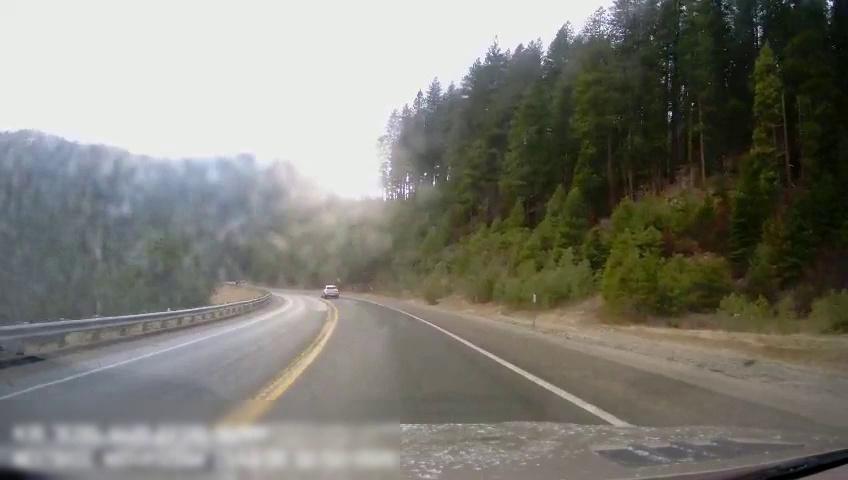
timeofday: Day
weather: Sunny
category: Drivable Space
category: Vehicles | SUV
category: Lanes | Alternate Lane
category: Lanes | Current Lane
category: Lanes | Opposite Lane
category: Lanes | Opposite Lane